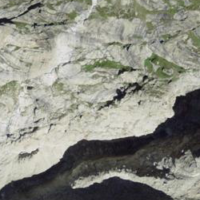
EUNIS habitat code: 48
Species observed at this site:
Phoenicurus ochruros
Motacilla alba
Tichodroma muraria
Pyrrhocorax graculus
Falco tinnunculus
Linaria cannabina